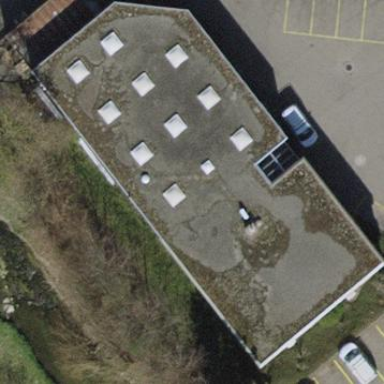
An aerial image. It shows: Flat-roofed building.